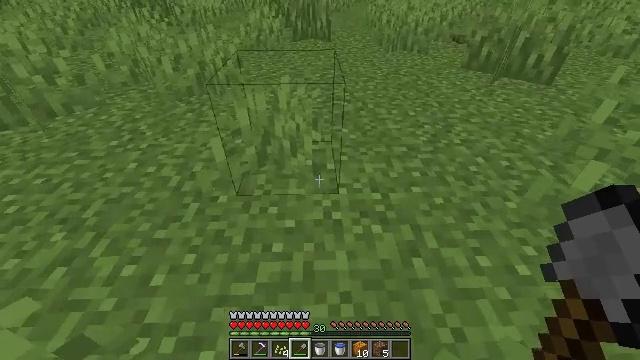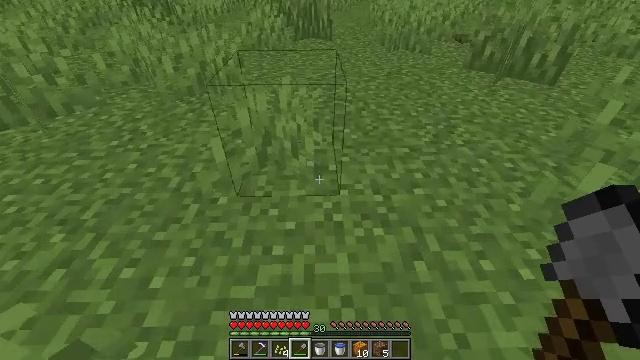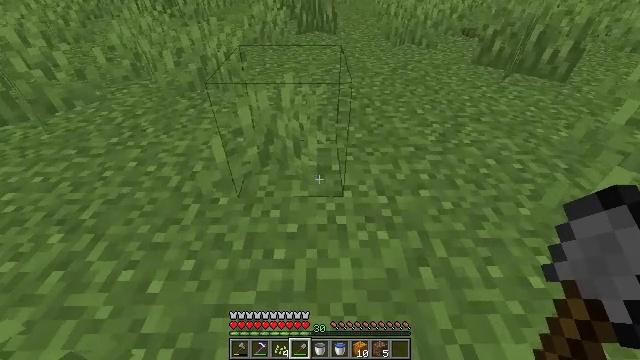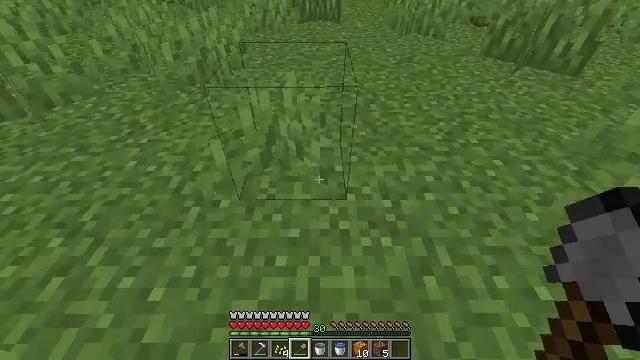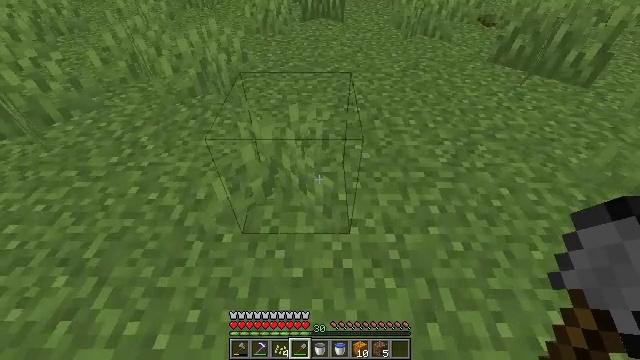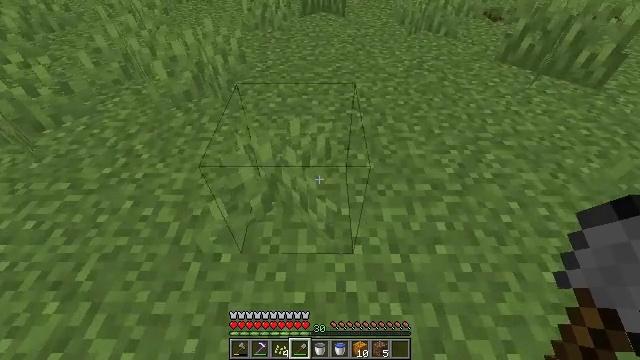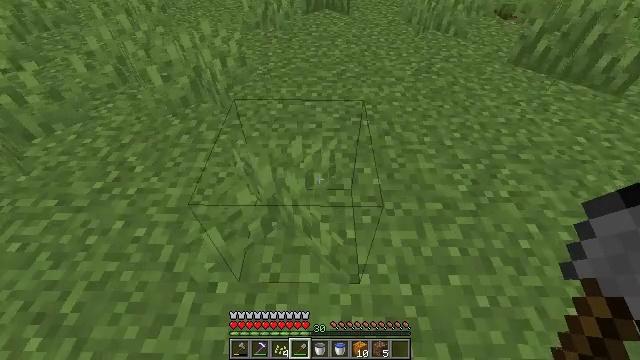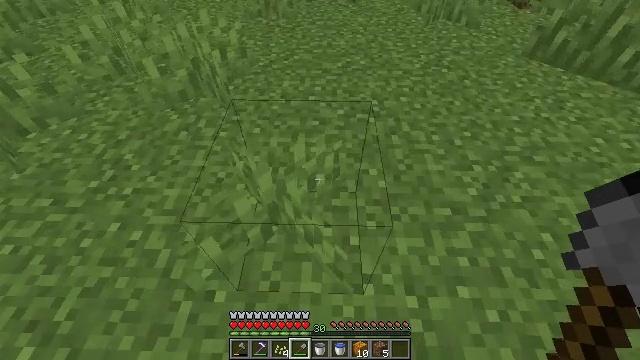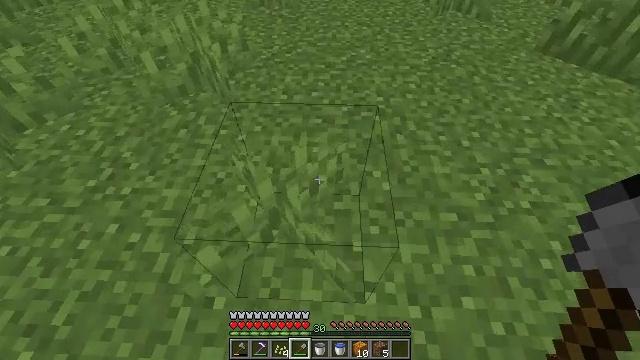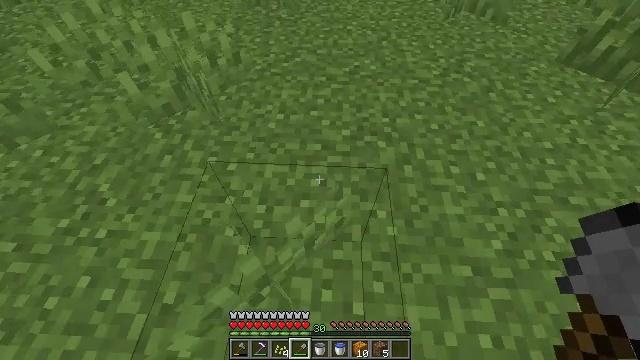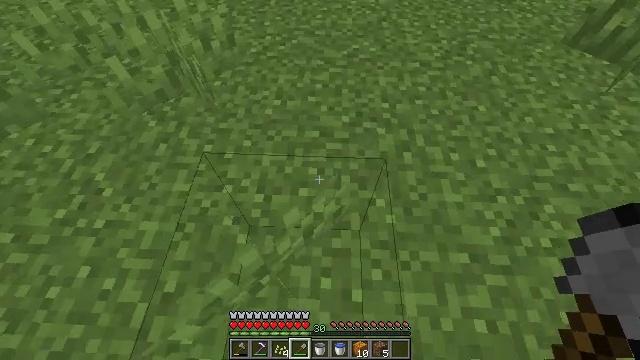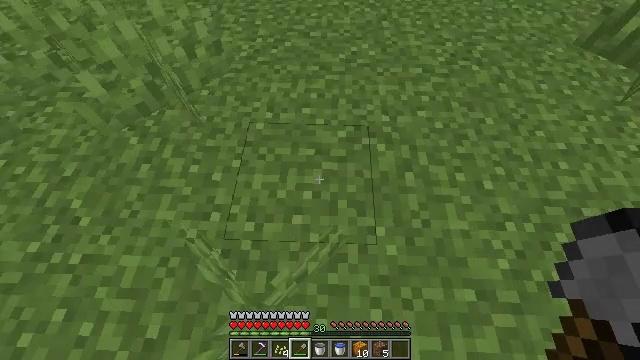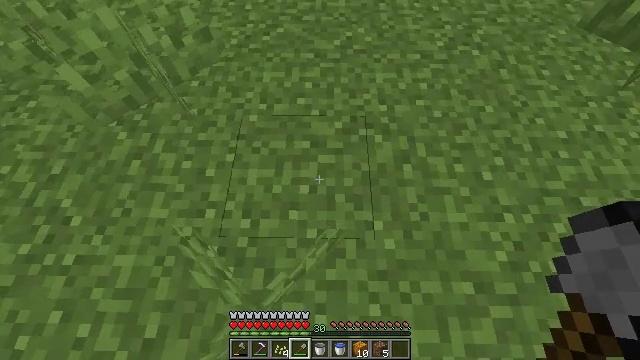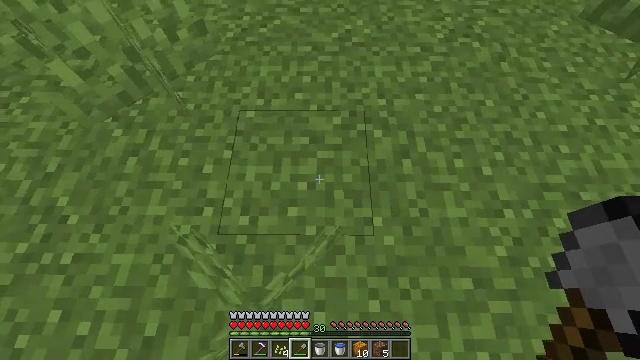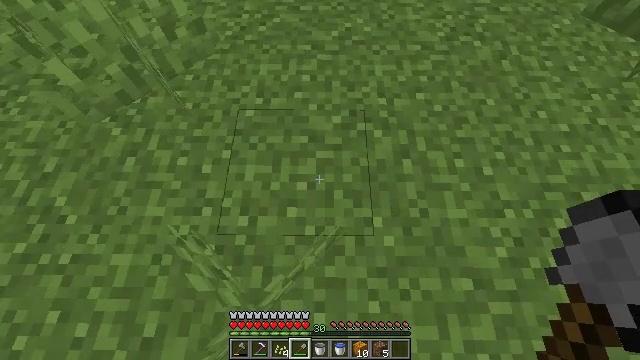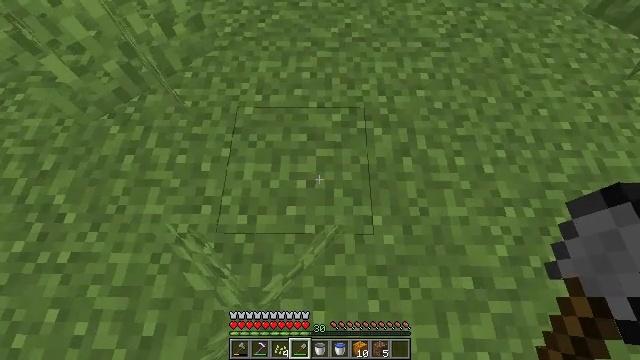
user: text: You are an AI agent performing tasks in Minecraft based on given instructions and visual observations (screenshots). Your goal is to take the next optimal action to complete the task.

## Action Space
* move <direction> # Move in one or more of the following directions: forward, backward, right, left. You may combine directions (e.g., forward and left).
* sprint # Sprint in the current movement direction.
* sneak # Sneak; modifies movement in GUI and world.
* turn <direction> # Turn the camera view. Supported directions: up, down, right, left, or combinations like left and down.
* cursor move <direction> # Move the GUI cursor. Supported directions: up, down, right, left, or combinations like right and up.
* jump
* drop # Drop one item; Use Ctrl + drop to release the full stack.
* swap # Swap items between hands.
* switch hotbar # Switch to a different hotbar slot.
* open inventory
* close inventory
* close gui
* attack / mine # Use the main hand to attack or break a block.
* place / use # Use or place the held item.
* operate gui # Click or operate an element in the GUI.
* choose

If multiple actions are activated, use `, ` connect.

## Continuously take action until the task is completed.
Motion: motion action
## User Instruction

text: Remove the tall grass to clear the area.
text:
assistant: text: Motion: move forward, sneak
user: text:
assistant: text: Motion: move forward, turn down
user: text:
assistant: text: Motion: move forward, turn down
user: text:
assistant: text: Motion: move forward, turn down
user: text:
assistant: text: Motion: move forward, turn down
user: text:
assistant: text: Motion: move forward, turn down
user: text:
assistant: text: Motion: move forward, turn down
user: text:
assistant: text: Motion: move forward, turn down
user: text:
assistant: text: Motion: move forward, turn down
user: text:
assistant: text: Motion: move forward, turn down
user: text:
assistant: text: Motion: turn down
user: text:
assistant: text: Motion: turn right and down
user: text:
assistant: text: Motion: turn down
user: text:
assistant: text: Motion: no_op
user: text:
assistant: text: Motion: no_op
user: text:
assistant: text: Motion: no_op
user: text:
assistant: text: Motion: no_op
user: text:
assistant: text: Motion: move forward
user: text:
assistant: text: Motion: move forward, turn down
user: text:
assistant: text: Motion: move forward
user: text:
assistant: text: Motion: turn down
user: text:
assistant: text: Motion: turn down
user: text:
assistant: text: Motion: turn down
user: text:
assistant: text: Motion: turn down
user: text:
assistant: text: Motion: no_op
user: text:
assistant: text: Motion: no_op
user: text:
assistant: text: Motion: no_op
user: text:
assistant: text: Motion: no_op
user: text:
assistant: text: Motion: turn right and up
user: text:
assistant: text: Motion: turn right and up